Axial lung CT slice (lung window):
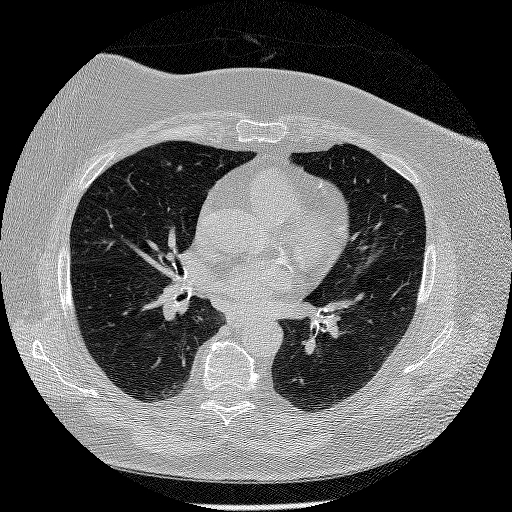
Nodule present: no